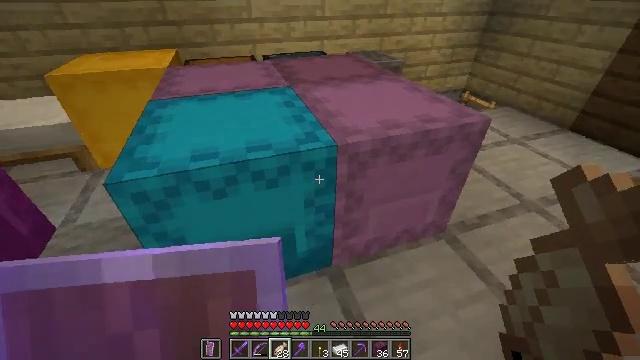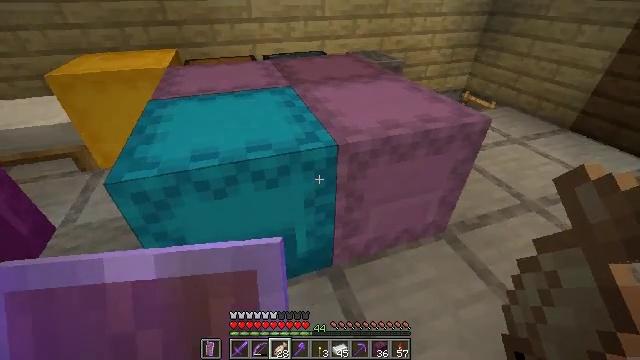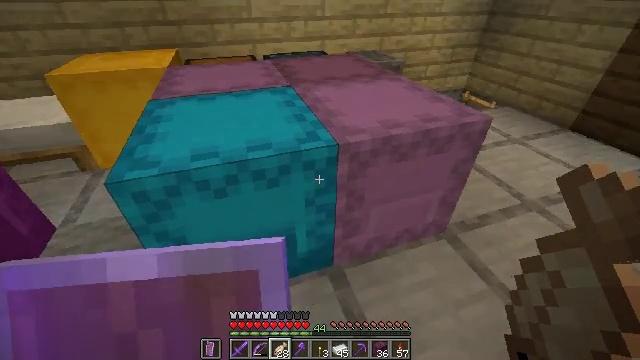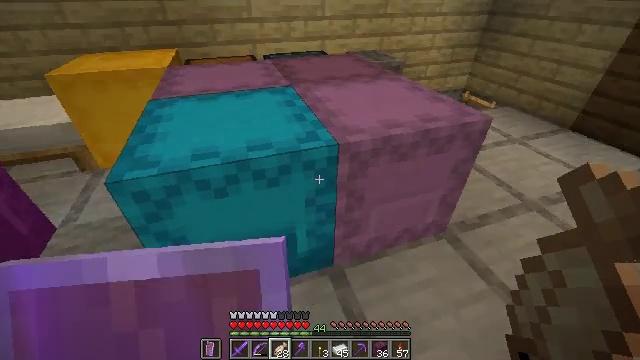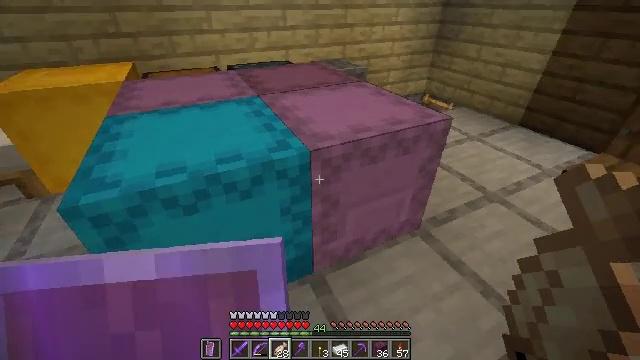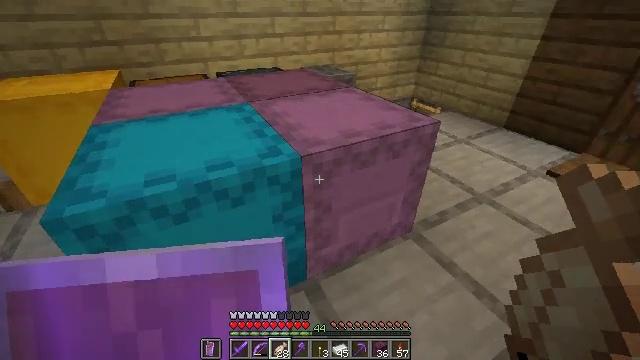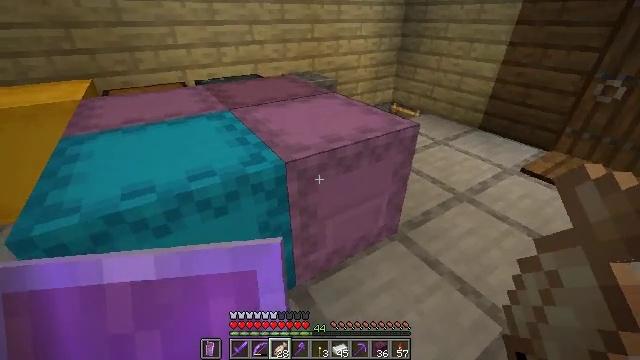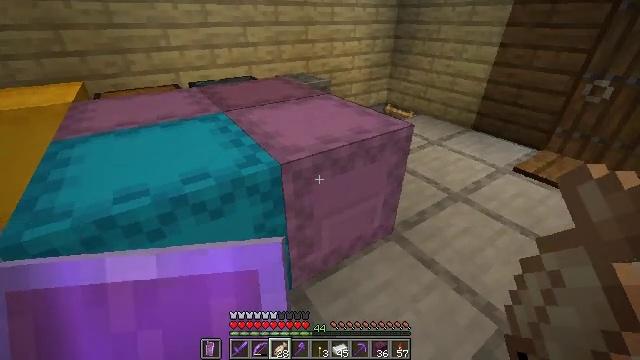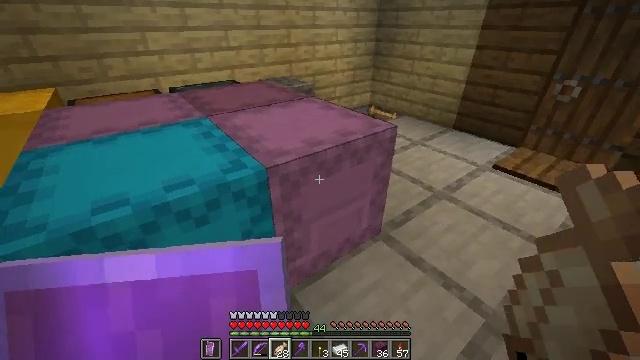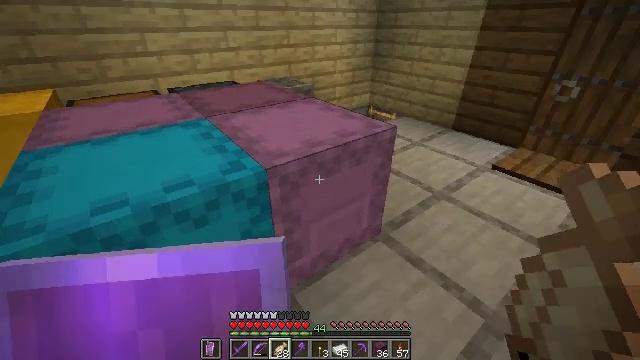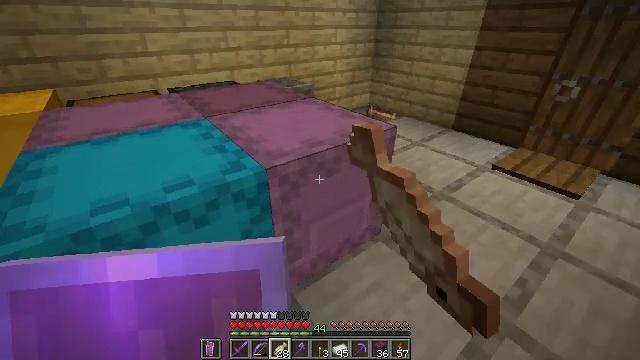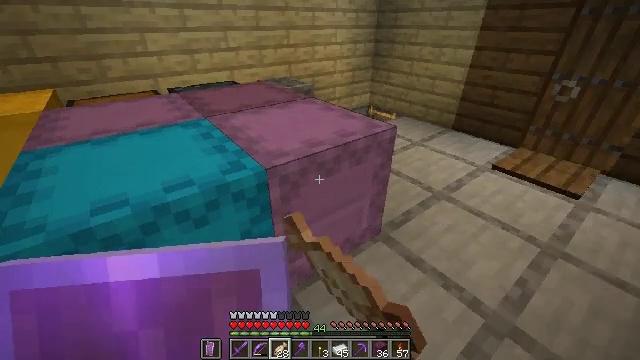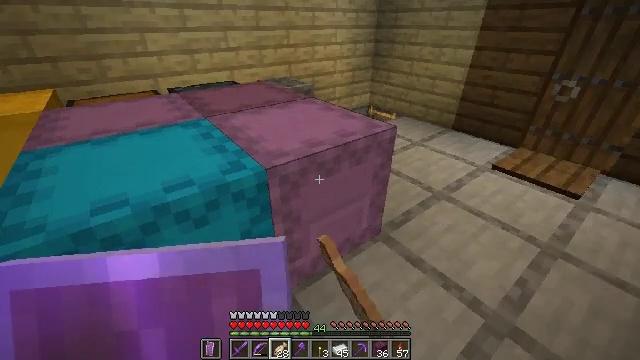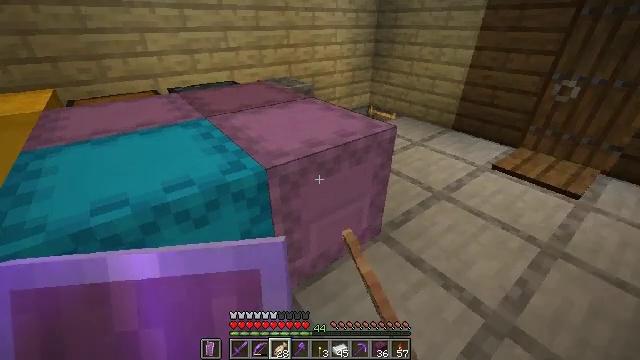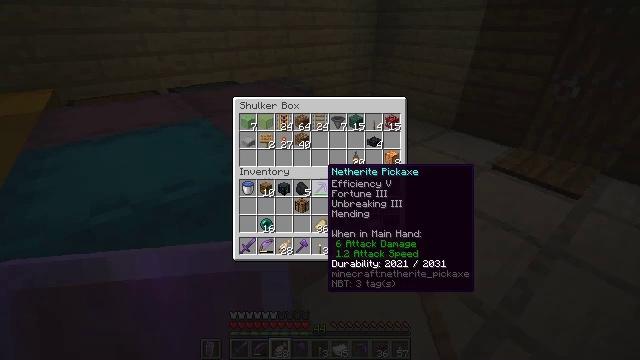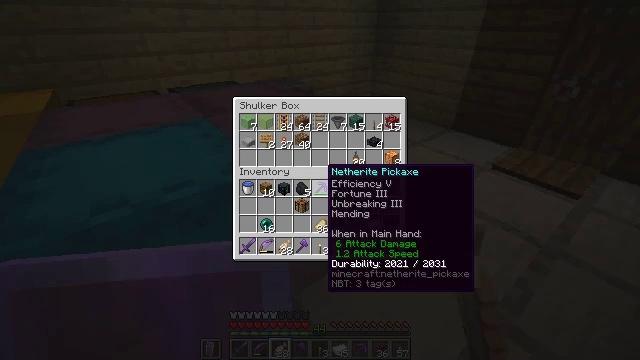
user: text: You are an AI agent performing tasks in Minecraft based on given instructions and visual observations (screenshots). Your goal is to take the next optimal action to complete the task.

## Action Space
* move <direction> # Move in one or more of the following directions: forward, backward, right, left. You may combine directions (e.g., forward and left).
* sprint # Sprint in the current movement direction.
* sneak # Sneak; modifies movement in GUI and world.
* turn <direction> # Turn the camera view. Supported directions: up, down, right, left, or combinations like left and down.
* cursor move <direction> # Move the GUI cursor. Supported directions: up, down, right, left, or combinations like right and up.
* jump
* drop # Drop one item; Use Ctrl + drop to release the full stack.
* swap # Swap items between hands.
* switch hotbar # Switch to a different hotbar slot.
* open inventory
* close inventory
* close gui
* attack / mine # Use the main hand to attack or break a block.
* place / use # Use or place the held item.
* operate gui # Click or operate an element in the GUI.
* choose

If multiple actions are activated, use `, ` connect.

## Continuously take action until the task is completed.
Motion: motion action
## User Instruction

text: Use iron ingots to craft an iron block.
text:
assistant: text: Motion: no_op
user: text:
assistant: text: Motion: no_op
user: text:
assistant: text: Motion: no_op
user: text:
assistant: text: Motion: turn right and up
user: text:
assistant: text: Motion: turn right and up
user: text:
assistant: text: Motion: turn right and up
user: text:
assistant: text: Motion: turn right
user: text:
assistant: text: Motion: turn right
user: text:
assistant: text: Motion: use / place
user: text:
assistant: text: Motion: use / place
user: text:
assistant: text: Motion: use / place
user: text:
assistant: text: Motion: no_op
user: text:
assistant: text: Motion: no_op
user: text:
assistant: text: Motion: no_op
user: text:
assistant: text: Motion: no_op
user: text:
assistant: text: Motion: no_op
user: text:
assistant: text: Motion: no_op
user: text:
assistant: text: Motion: no_op
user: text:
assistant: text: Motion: no_op
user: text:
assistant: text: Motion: turn right and down
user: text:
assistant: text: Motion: turn right and down
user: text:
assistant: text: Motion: turn right and down
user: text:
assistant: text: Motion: turn right and down
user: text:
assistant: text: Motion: no_op
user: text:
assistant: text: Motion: no_op
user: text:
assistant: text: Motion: no_op
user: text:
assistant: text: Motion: turn left
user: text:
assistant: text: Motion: no_op
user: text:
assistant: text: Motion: no_op
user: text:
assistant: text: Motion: no_op